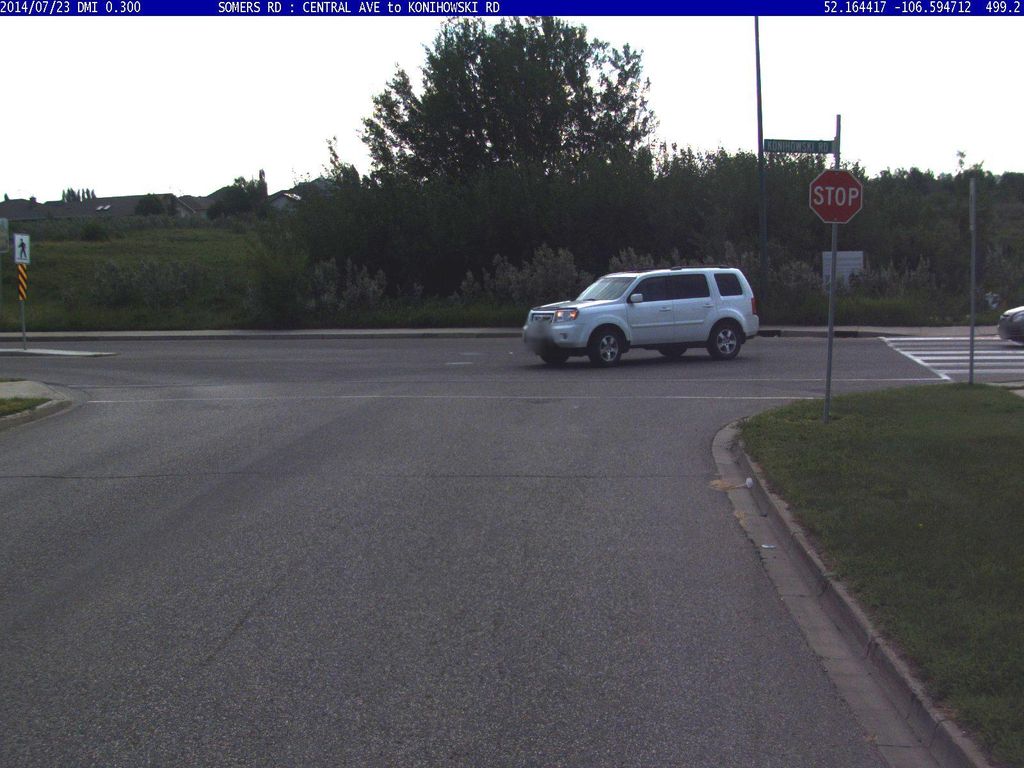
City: saskatoon